Question: I have a relative complex project which is .net core 1.1 ().
The reason why choose .Net Framework was the database is Oracle and the Core Framework didn't support Oracle Entity Data Model. Anyway, the application has been working well in production about a year now.
I am trying to upgrade this project to .net core 2 now. According to the documentation <URL> I modified the Authentication register in Startup, the project compiles.
'''
app.UseCookieAuthentication(new CookieAuthenticationOptions()
{
AuthenticationScheme = "Administration",
LoginPath = new PathString("/Login/"),
AccessDeniedPath = new PathString("/Login/"),
AutomaticAuthenticate = true,
CookieSecure = CookieSecurePolicy.SameAsRequest,
AutomaticChallenge = true
});
'''
'''
app.UseAuthentication();
services.AddAuthentication("Administration").AddCookie(options =>
{
options.LoginPath = new PathString("/Login/");
options.AccessDeniedPath = new PathString("/Login/");
options.Cookie.SecurePolicy = CookieSecurePolicy.SameAsRequest;
});
'''
I am getting an error page 500:

Can anyone please help?
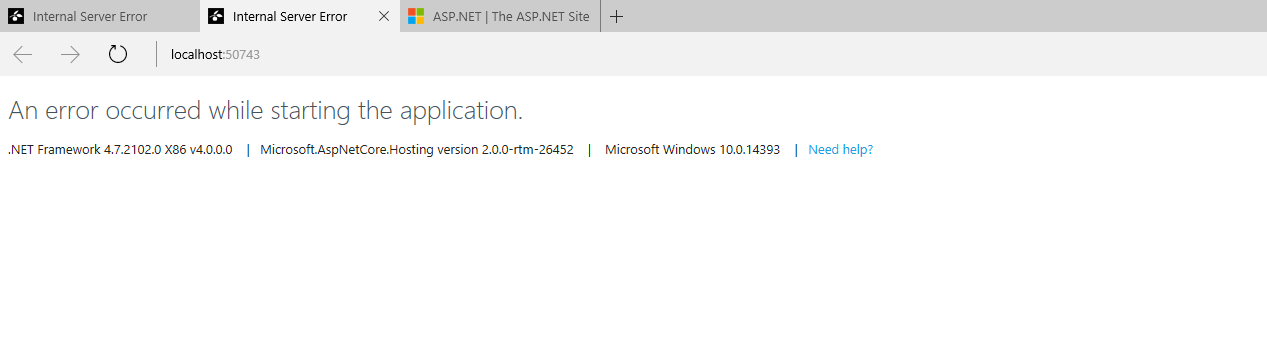
Answer: After look at the stdout log, the problem was ConfigureServices can only take IServiceCollection. I was trying to inject another parameter in, but the project compiled.
## I hope this can be found by intelligent sense or IDE run time